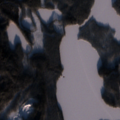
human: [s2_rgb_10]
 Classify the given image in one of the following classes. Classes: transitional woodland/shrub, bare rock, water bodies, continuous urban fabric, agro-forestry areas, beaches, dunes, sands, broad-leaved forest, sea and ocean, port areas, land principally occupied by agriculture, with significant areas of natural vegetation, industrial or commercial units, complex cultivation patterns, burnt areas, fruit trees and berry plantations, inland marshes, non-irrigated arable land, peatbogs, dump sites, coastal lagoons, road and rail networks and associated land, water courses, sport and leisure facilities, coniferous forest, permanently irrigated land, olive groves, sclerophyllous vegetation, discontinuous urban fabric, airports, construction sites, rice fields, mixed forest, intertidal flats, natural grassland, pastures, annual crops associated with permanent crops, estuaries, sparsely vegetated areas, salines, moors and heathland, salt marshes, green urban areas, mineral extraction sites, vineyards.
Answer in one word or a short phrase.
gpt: coniferous forest, mixed forest, water bodies